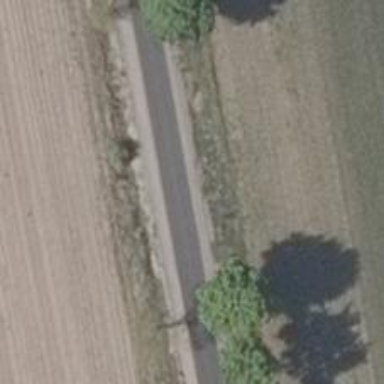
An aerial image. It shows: Row of deciduous broadleaved trees.